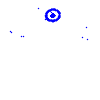
Particle: electron